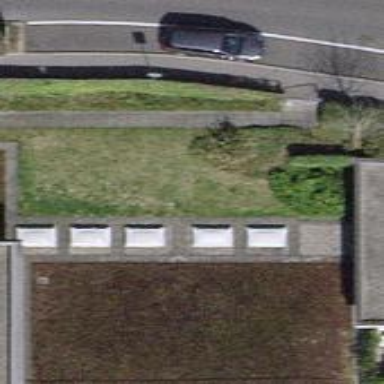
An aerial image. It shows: Community centre building.